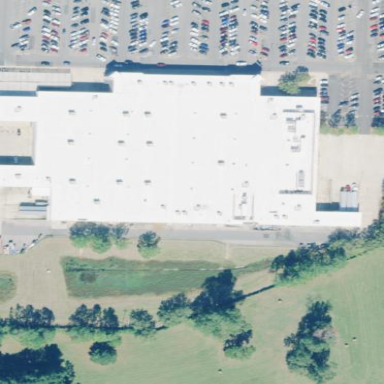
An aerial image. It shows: Supermarket building.